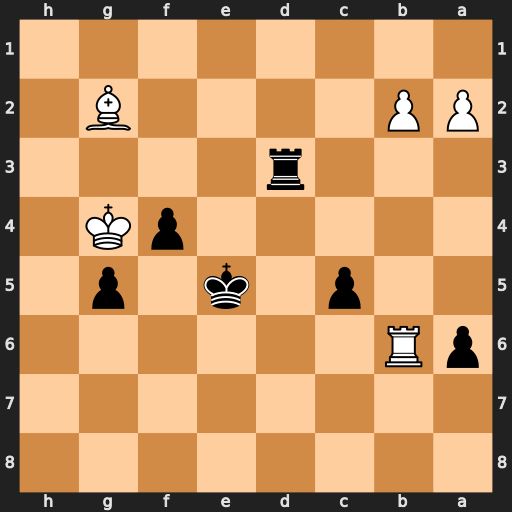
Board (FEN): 8/8/pR6/2p1k1p1/5pK1/3r4/PP4B1/8
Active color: b
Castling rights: -
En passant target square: -
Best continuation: Rg3+ Kh5 Rxg2